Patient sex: F
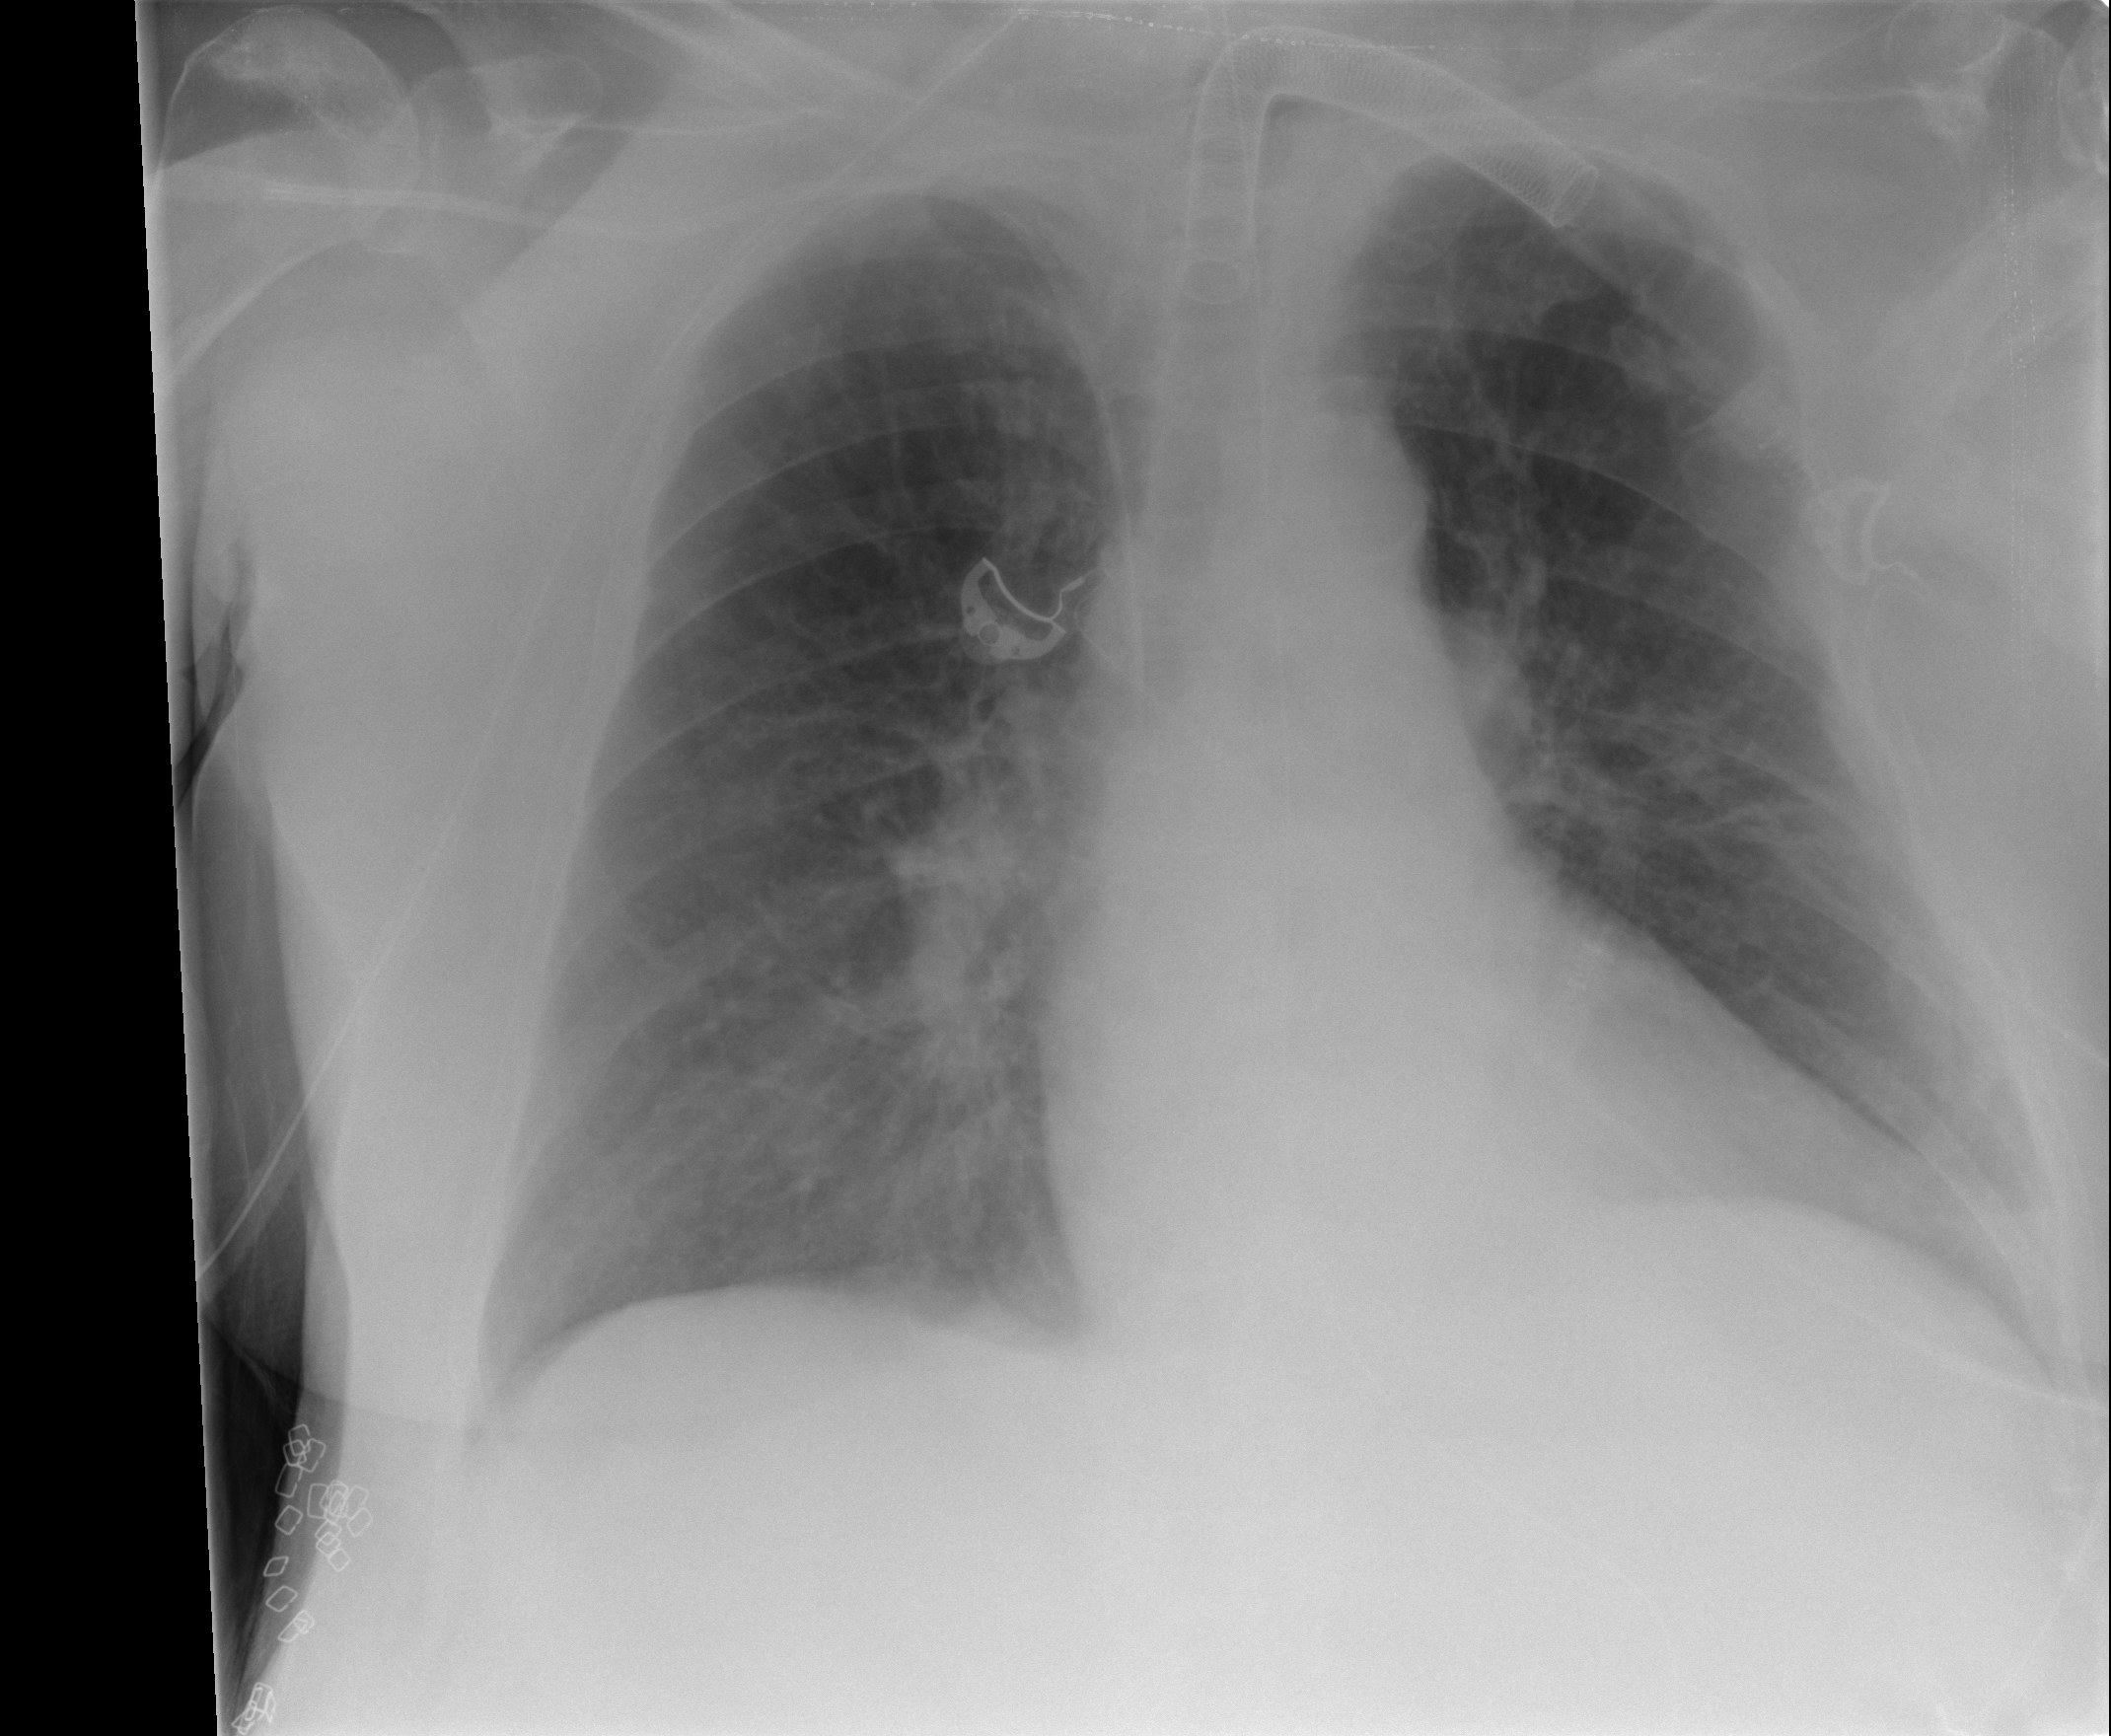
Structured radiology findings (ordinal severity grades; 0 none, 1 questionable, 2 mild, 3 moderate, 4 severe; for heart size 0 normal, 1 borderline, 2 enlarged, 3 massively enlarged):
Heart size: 2
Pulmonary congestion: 1
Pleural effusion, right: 1
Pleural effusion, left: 2
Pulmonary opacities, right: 0
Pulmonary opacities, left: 0
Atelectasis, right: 0
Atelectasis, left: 2